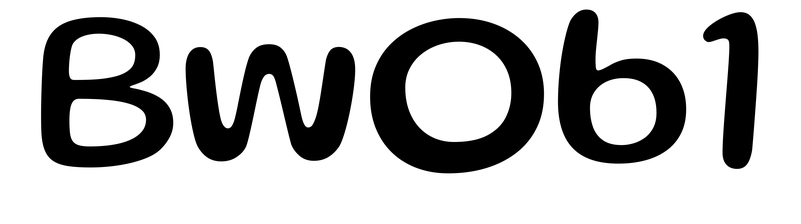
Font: Gluten_Regular